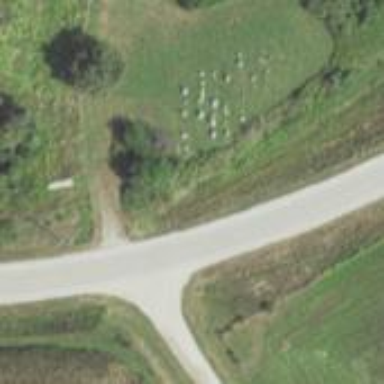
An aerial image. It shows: Cemetery.